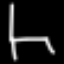
Label: chair